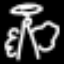
Label: angel